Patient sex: F
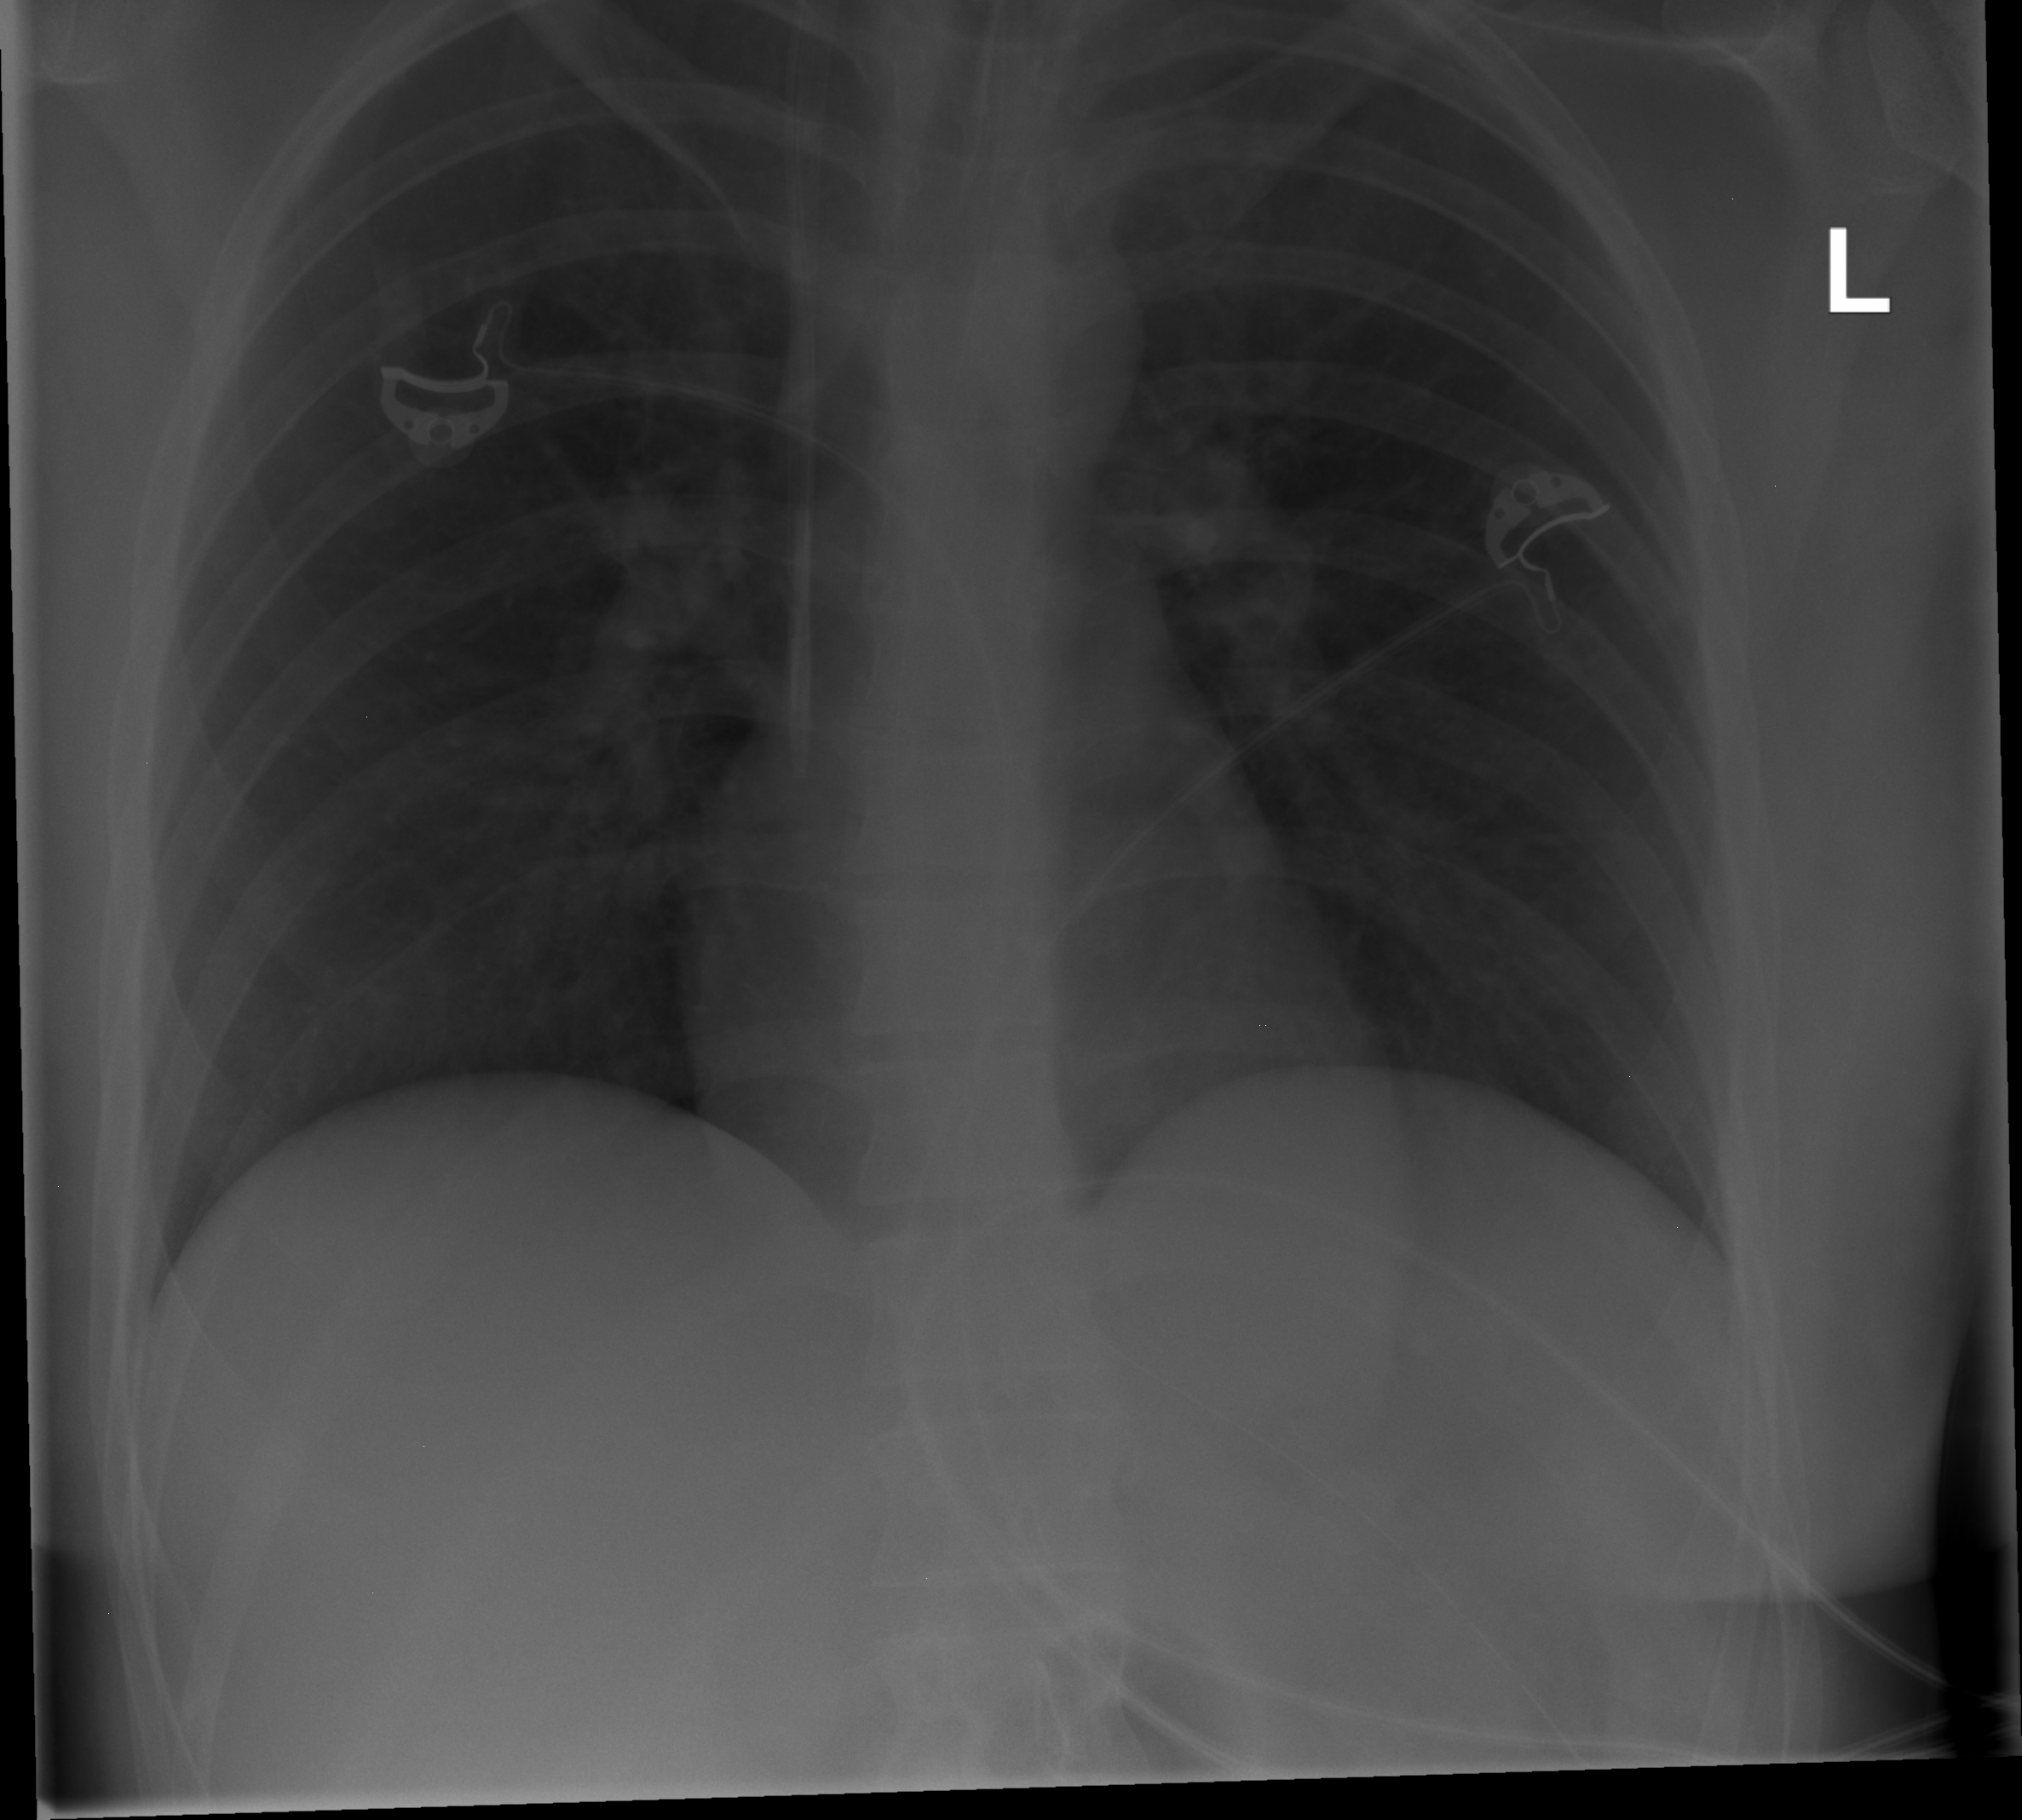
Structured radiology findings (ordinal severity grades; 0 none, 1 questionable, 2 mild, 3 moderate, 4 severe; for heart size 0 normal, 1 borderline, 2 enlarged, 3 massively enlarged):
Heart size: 0
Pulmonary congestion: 0
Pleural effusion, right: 0
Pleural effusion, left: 0
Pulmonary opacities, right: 0
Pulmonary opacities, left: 0
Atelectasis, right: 1
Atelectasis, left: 1